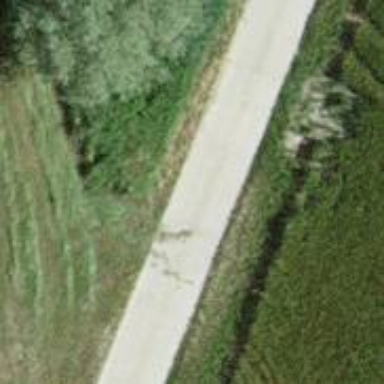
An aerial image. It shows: Unclassified road with paved surface.